Field crop: maize
Growth stage: 2
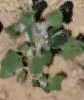
Species: chenopodium